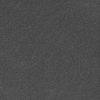
Atmospheric dust classification: dusty